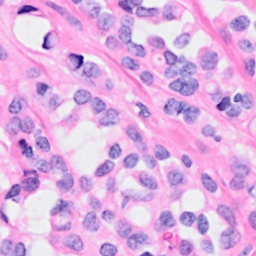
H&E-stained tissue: Breast